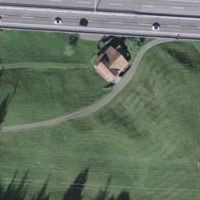
EUNIS habitat code: 57
Species observed at this site:
Milvus milvus